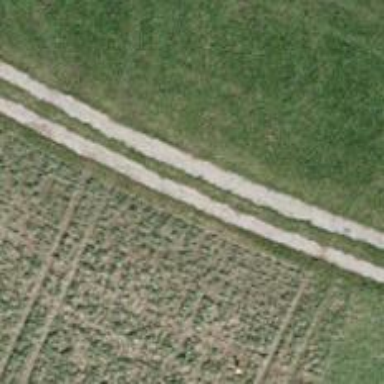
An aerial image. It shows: Gravel track with grade 2 quality.